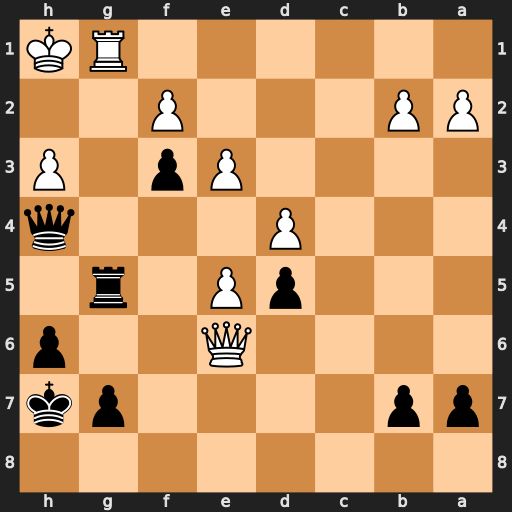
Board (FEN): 8/pp4pk/4Q2p/3pP1r1/3P3q/4Pp1P/PP3P2/6RK
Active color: b
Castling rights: -
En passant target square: -
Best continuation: Qxf2 Rxg5 hxg5